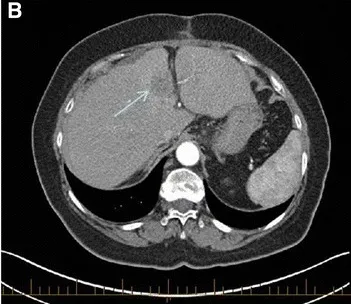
Imaging of patient with germline BAP1 mutation. B. CT of the abdomen prior to surgery identified a 32 mm lobulated lesion in segment 4B of the liver as indicated by the arrow.
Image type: radiology (ct)